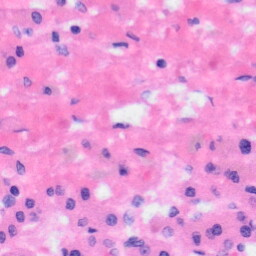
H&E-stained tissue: Liver